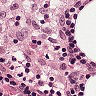
Metastatic tissue present: no